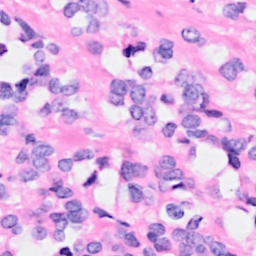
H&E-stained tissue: Breast